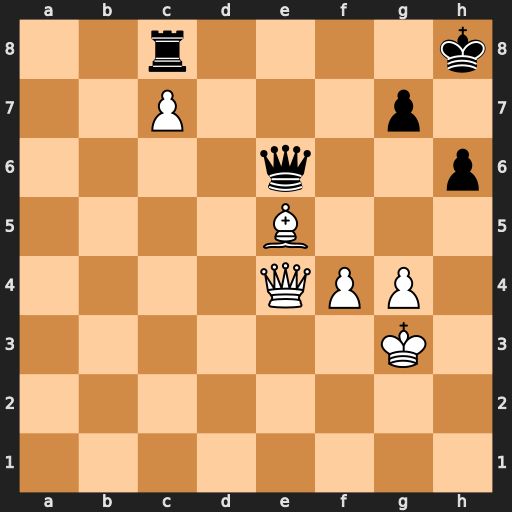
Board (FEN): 2r4k/2P3p1/4q2p/4B3/4QPP1/6K1/8/8
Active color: w
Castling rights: -
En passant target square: -
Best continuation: Bxg7+ Kxg7 Qxe6